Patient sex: M
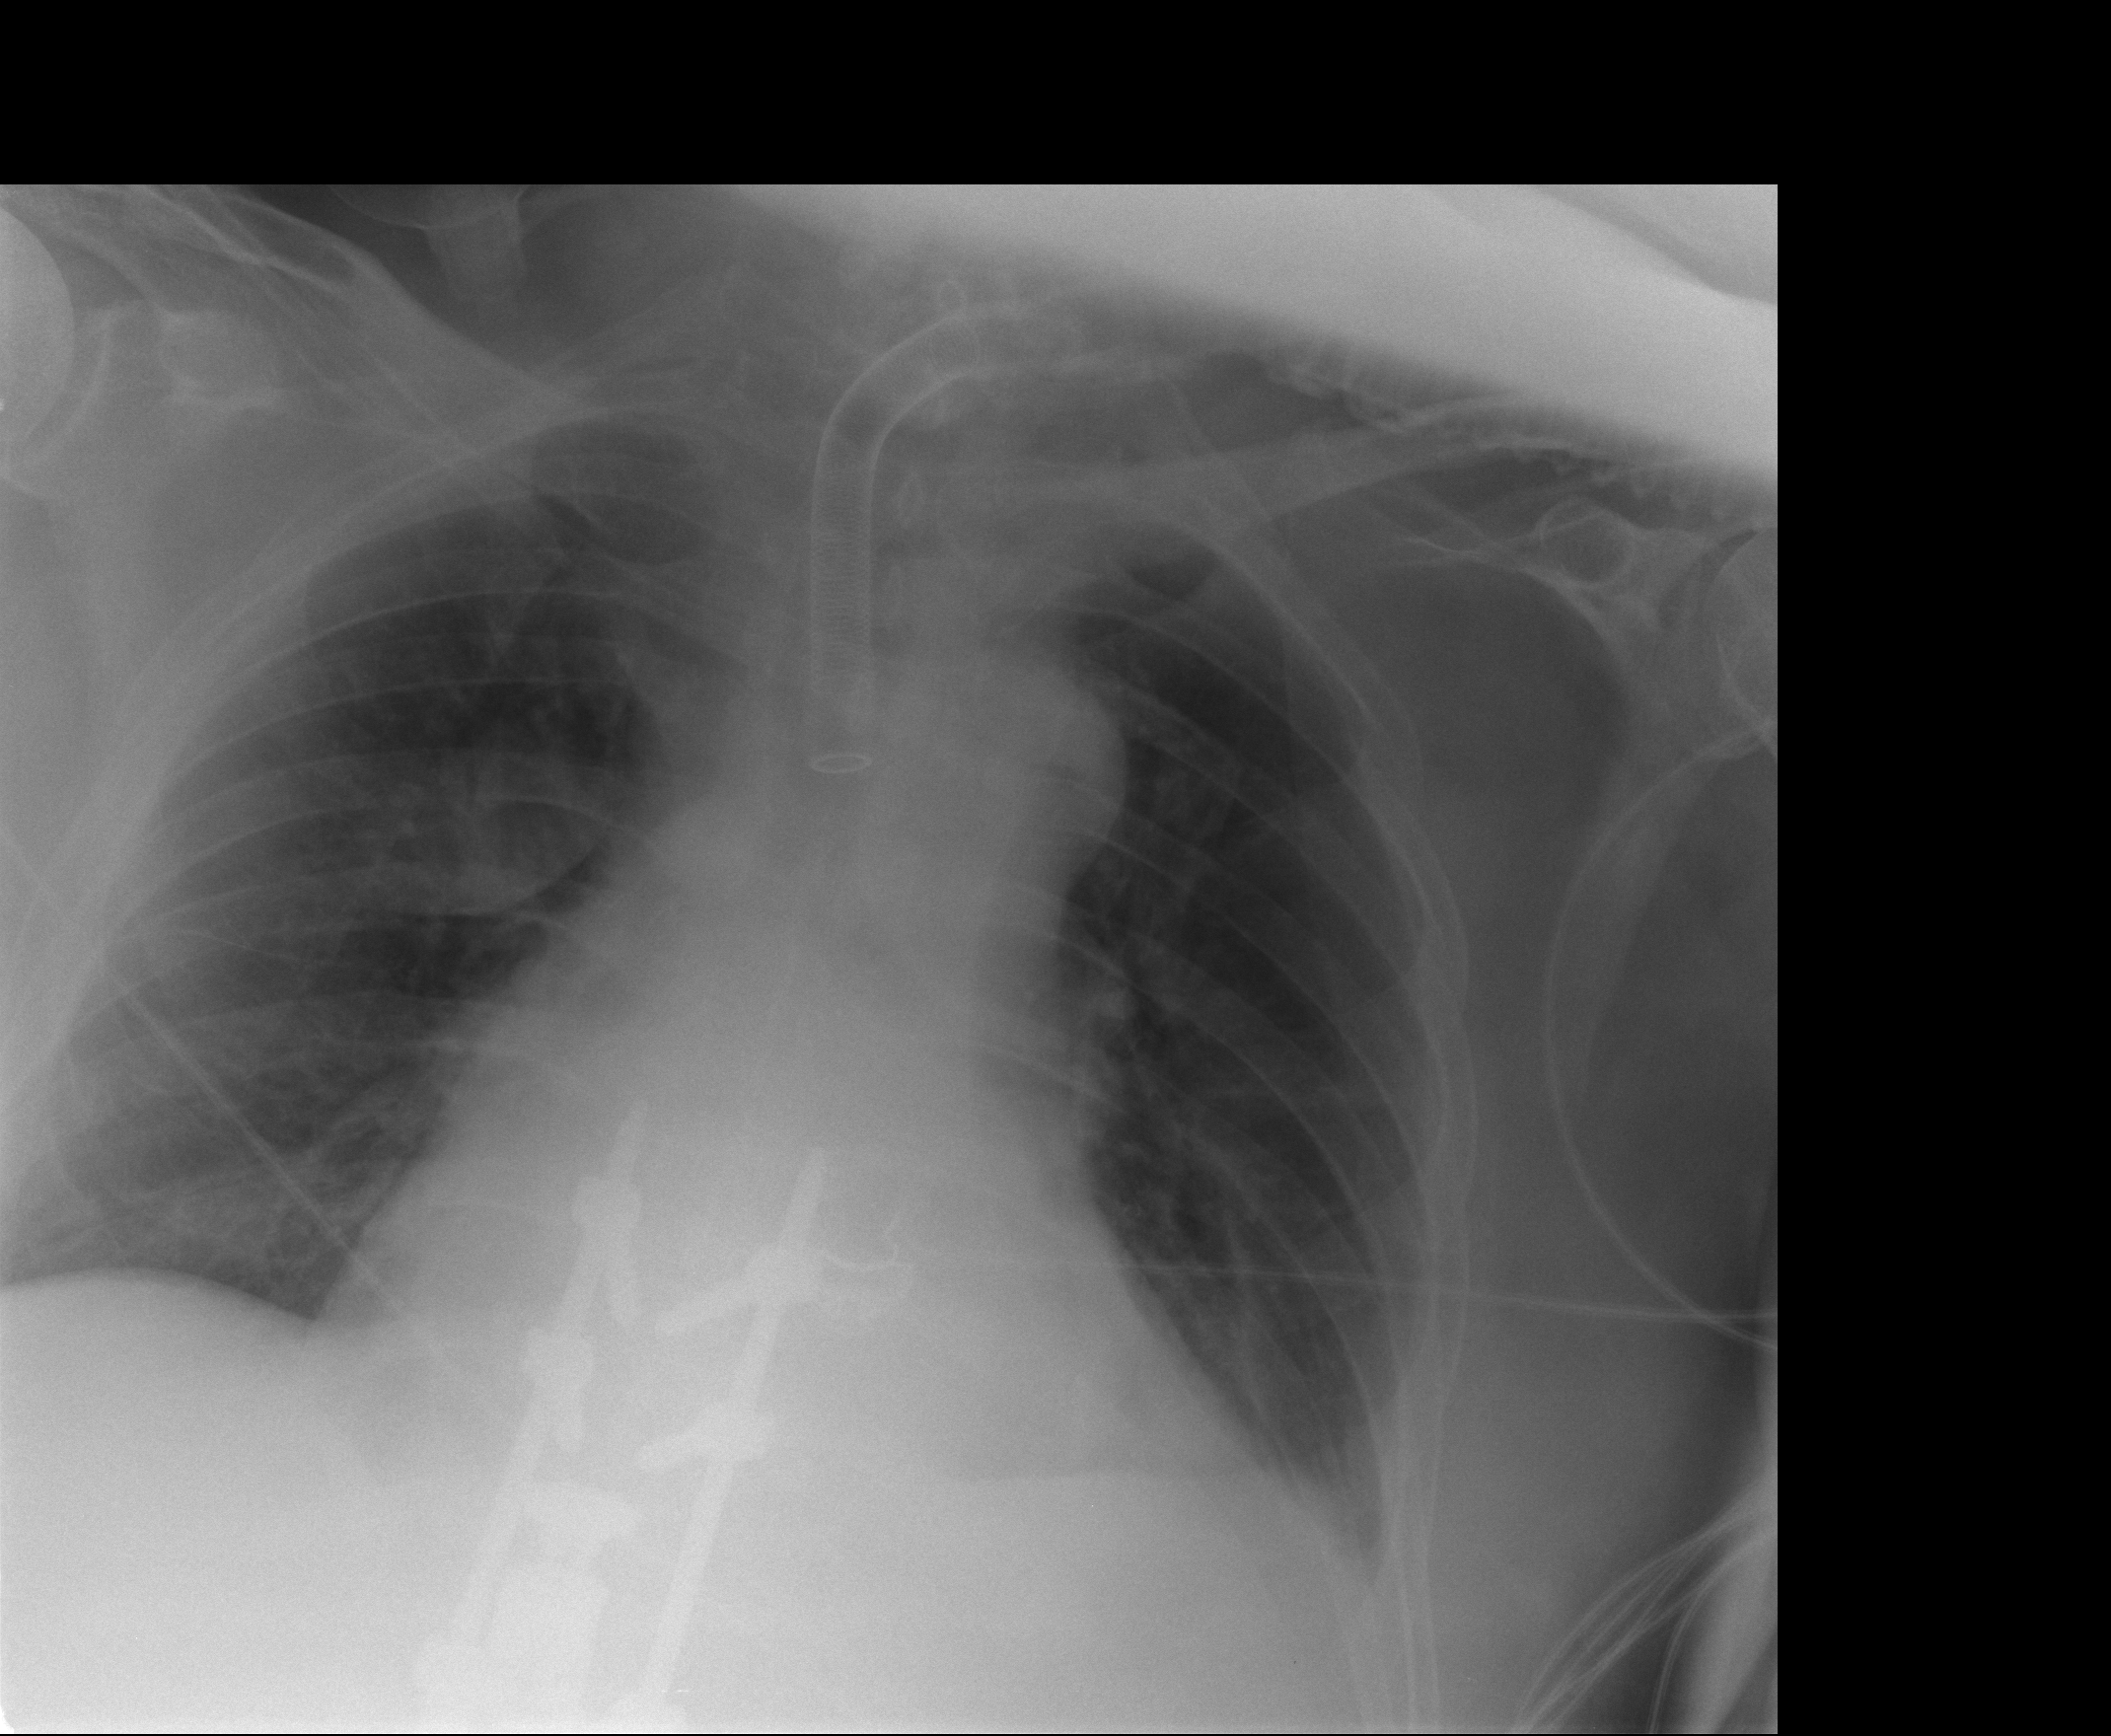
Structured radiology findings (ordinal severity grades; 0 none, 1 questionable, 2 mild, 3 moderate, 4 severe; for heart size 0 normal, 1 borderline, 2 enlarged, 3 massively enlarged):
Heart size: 2
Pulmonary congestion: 2
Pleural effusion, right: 0
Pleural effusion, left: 2
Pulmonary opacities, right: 2
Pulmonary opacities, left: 1
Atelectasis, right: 2
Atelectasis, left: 2